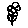
Label: flower